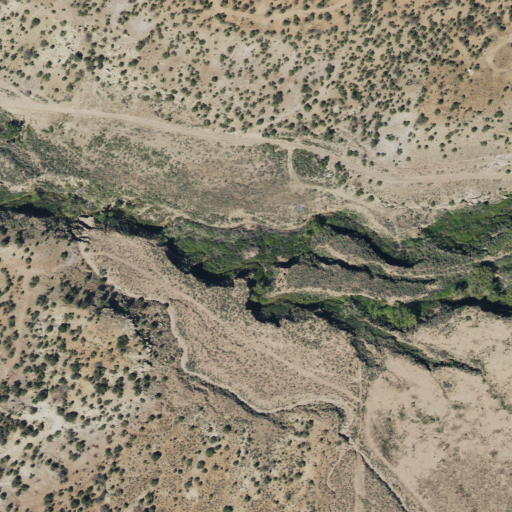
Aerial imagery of valley in Utah named Buck Hollow containing shrub, evergreen forest, and pasture